Field crop: maize
Growth stage: 1
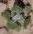
Species: chenopodium